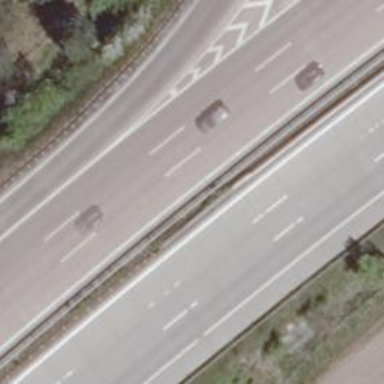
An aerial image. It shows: Concrete motorway.